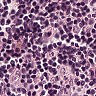
Metastatic tissue present: no